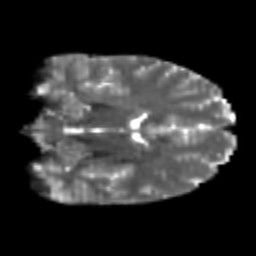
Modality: T2w
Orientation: coronal
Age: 19
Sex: male
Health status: healthy
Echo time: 0.074 s